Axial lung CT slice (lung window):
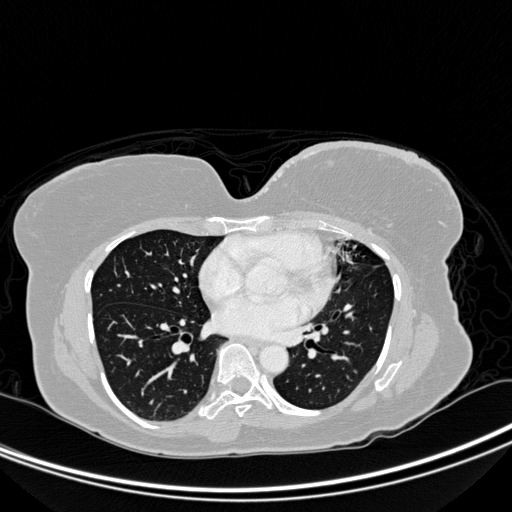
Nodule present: no